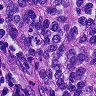
Metastatic tissue present: yes